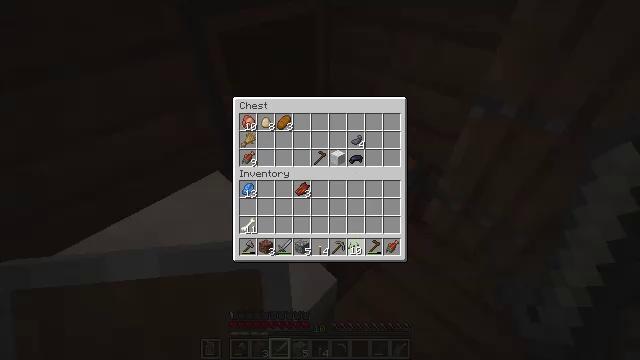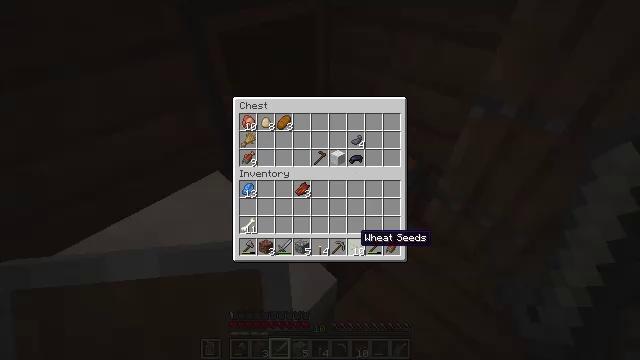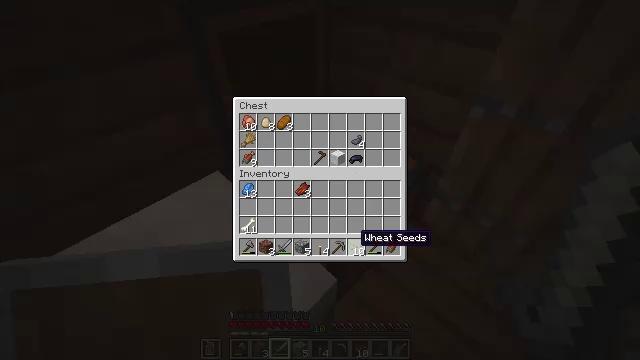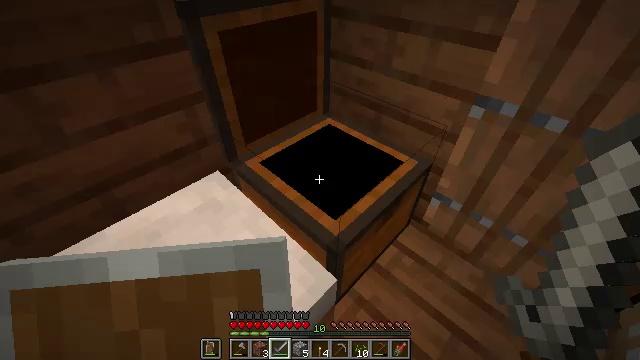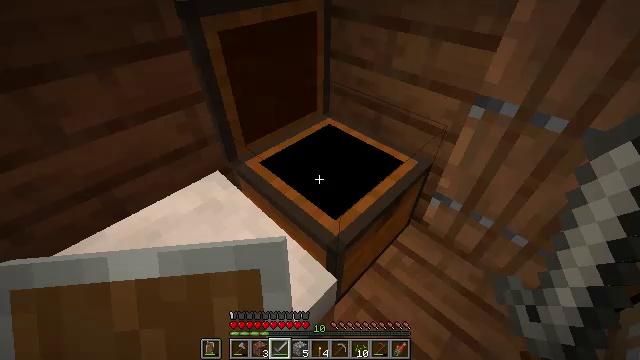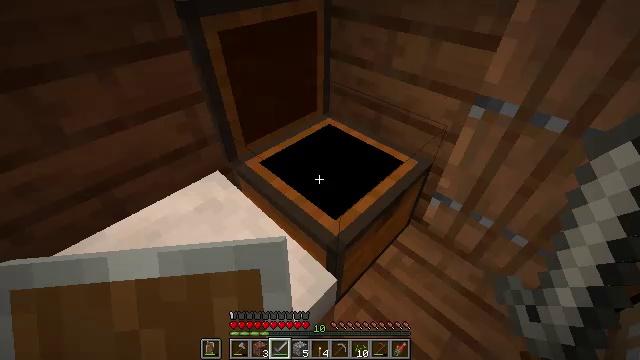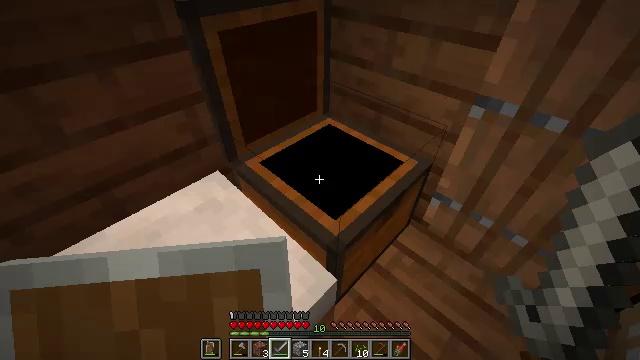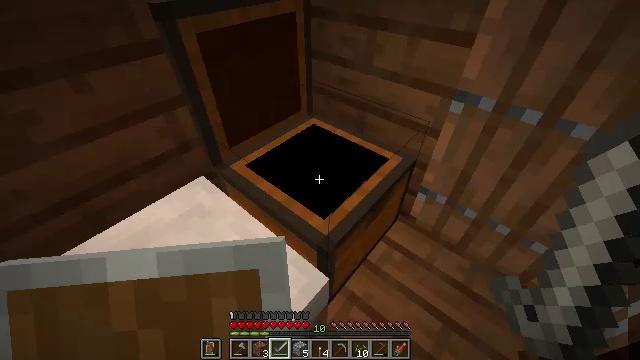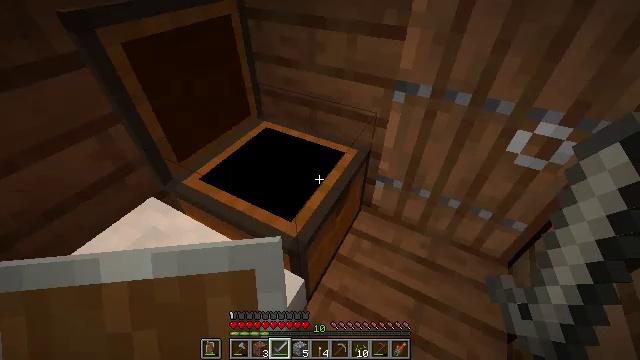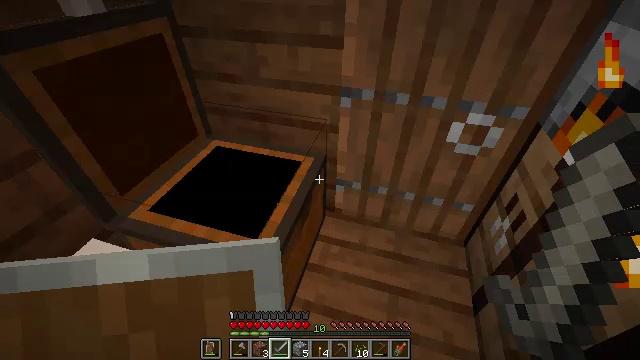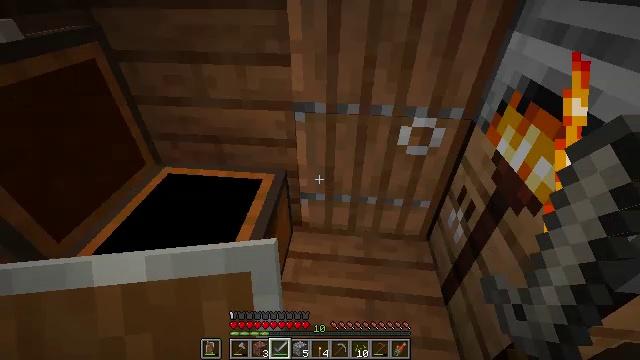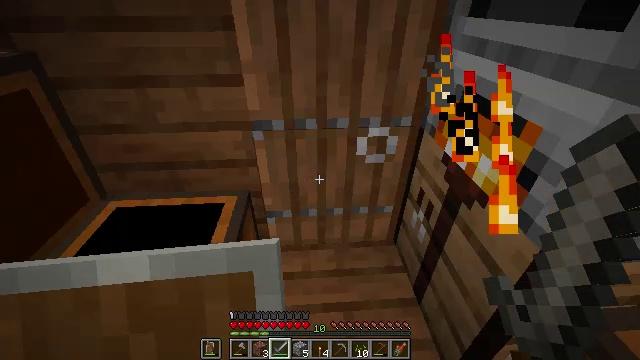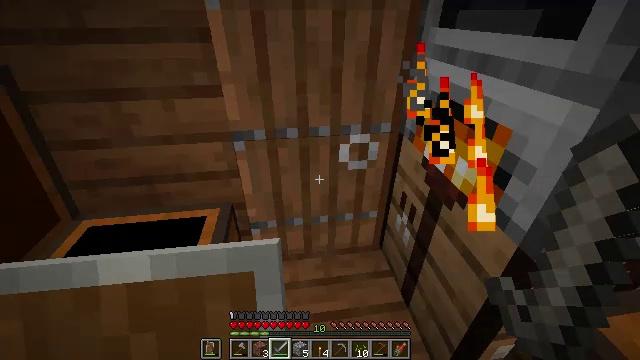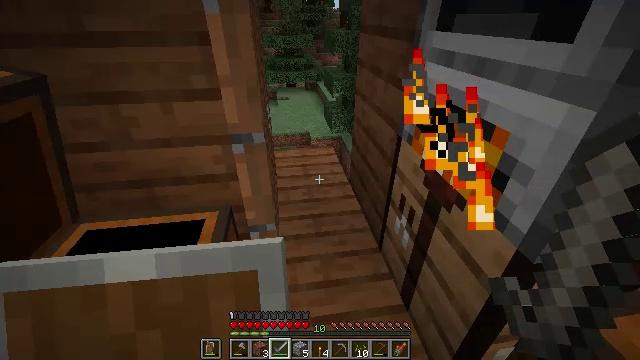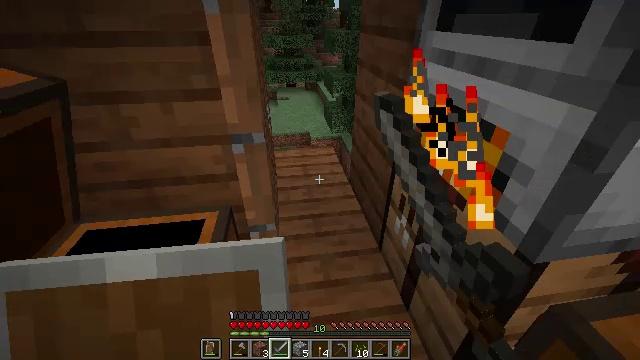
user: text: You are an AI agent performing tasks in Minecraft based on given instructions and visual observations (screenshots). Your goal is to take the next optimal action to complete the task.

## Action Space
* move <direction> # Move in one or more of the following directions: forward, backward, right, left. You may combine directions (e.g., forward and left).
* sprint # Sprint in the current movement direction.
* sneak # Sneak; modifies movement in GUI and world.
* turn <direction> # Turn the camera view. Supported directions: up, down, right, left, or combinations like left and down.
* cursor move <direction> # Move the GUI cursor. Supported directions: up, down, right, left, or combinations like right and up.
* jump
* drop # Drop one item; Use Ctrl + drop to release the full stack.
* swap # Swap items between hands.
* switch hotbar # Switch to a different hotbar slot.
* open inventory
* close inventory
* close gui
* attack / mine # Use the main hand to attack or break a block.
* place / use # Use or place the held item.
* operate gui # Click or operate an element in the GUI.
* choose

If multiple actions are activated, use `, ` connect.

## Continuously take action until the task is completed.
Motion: motion action
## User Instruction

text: Collect wheat crops.
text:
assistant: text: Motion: no_op
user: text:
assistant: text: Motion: no_op
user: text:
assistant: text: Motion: no_op
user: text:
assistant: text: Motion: no_op
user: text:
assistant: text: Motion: no_op
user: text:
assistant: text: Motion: operate gui
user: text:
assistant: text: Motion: operate gui
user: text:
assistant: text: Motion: no_op
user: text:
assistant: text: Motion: no_op
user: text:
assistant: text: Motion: no_op
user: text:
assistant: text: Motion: no_op
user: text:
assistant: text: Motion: no_op
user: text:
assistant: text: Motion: no_op
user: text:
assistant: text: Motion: no_op
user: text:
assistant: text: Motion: no_op
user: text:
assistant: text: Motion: no_op
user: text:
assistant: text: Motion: no_op
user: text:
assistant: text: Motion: close inventory
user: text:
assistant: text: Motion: close inventory
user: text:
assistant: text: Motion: close inventory
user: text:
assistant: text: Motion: close inventory
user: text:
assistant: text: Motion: turn right, close inventory
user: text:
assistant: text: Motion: turn right
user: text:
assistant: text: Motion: turn right and up
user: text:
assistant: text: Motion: turn right and up
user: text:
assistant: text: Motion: turn right and up
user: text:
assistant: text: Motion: turn right and up
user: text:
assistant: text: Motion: use / place
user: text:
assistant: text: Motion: use / place
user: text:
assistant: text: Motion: use / place